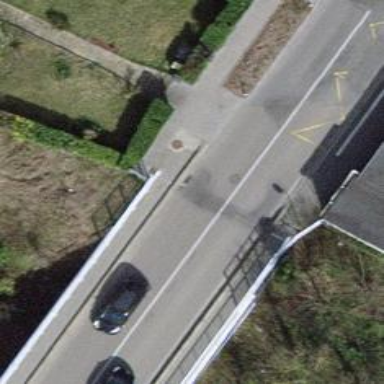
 featuring bridge. There are sidewalks on both sides of the road."